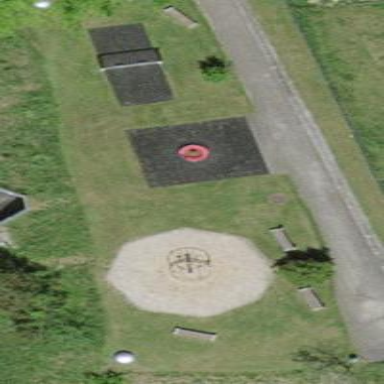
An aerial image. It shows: Playground area for leisure activities on the land.